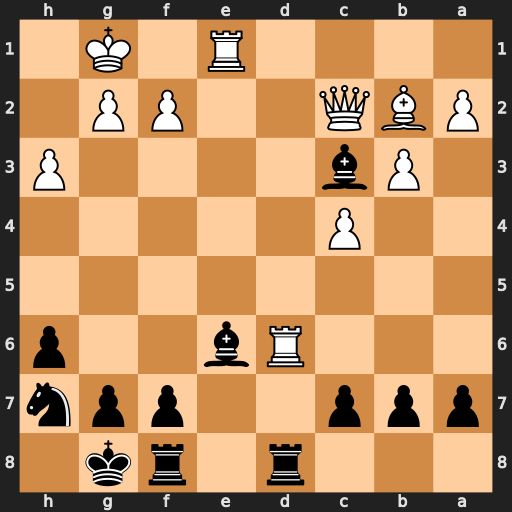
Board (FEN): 3r1rk1/ppp2ppn/3Rb2p/8/2P5/1Pb4P/PBQ2PP1/4R1K1
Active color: b
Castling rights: -
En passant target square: -
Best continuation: Bxe1 Rxd8 Rxd8